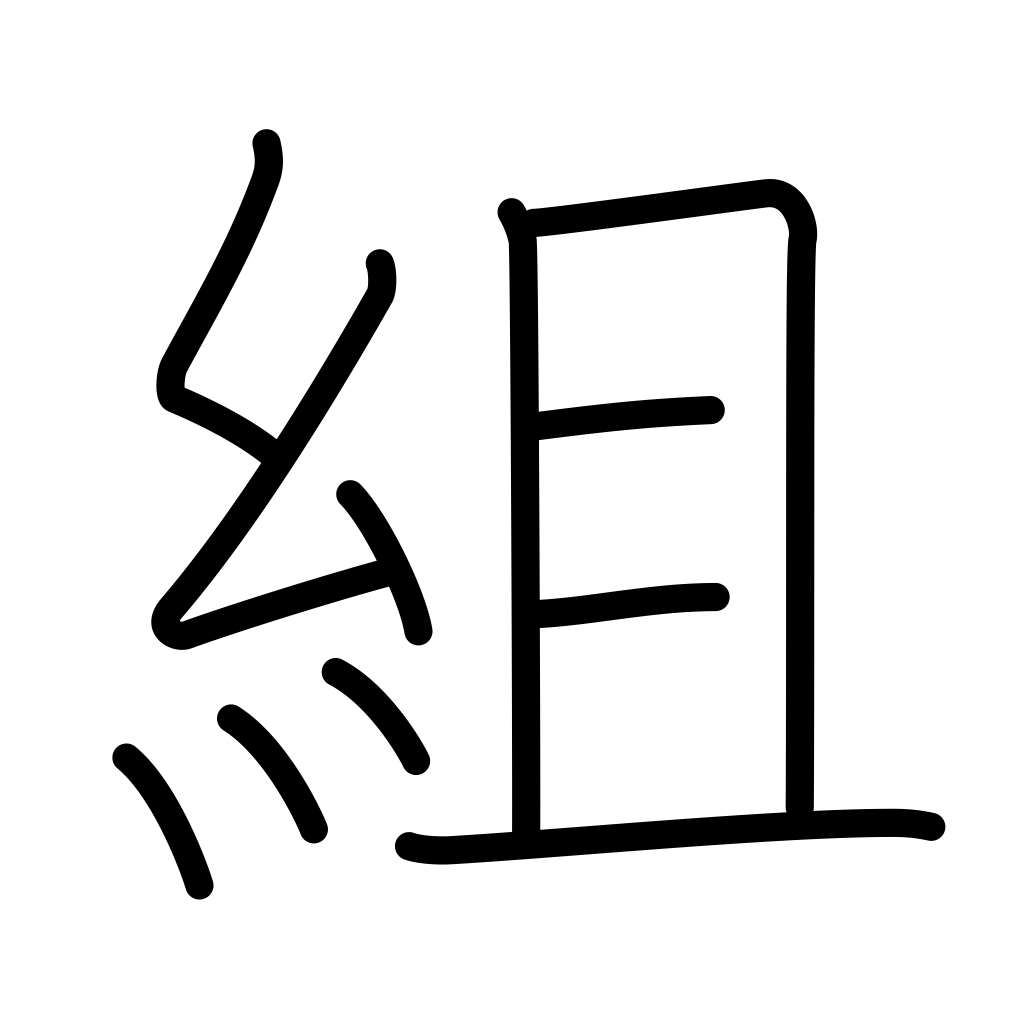
Meaning: association, braid, plait, construct, assemble, unite, cooperate, grapple